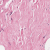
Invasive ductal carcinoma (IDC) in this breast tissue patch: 0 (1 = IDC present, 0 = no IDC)